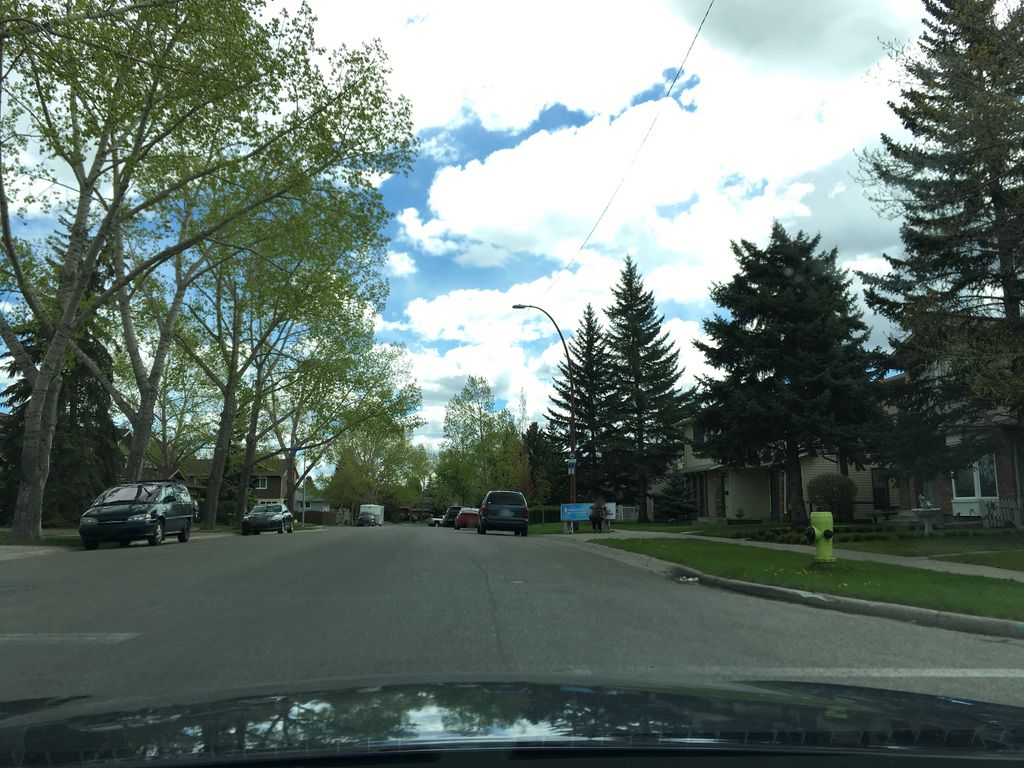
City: calgary